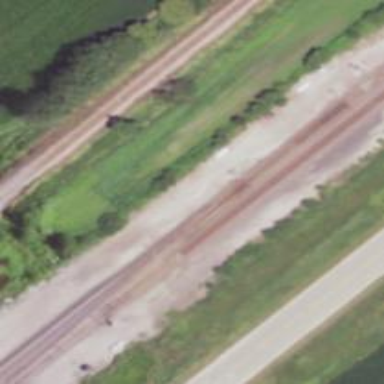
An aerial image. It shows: Railway track.